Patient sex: F
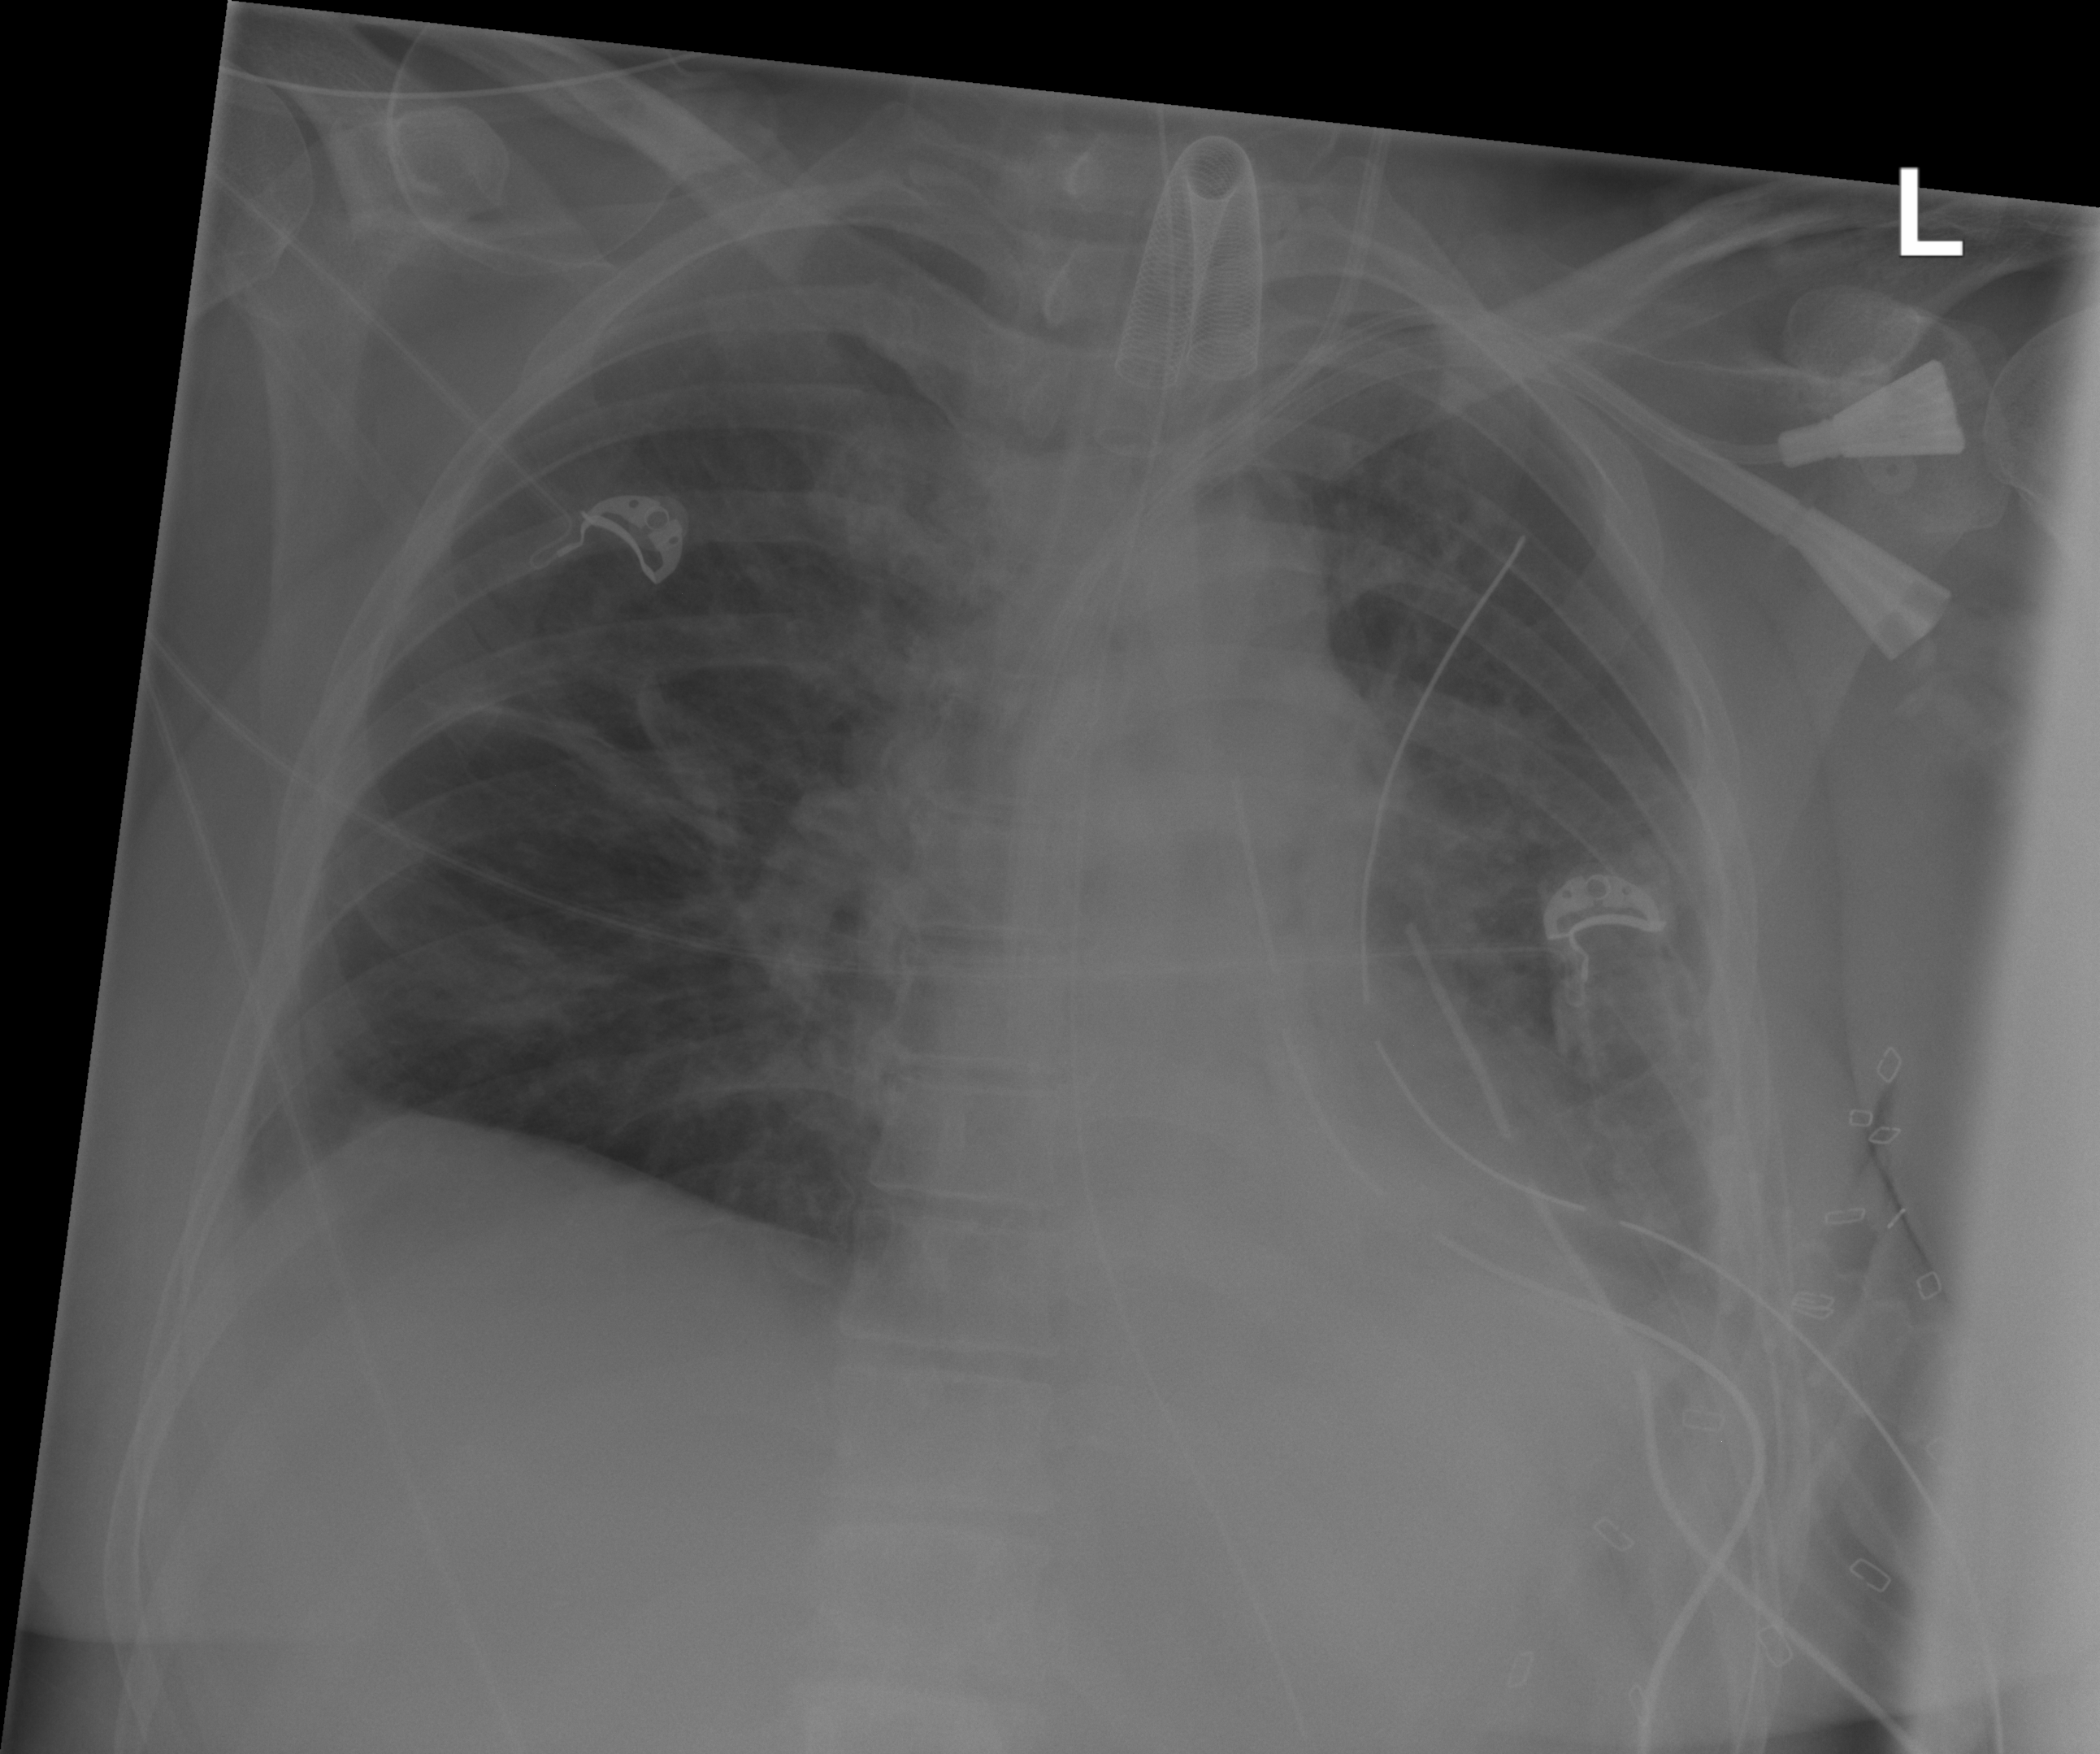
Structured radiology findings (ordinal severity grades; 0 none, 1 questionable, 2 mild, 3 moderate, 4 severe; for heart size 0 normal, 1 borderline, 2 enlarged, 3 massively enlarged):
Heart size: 1
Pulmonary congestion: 0
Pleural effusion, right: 0
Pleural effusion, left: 2
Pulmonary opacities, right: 0
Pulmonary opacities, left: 1
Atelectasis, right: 2
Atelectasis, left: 3